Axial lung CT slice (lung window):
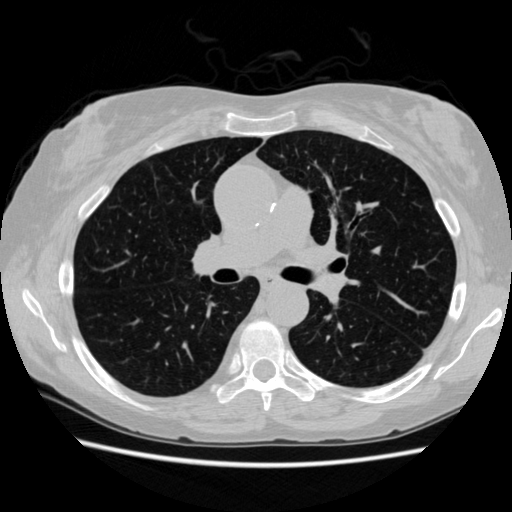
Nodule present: no